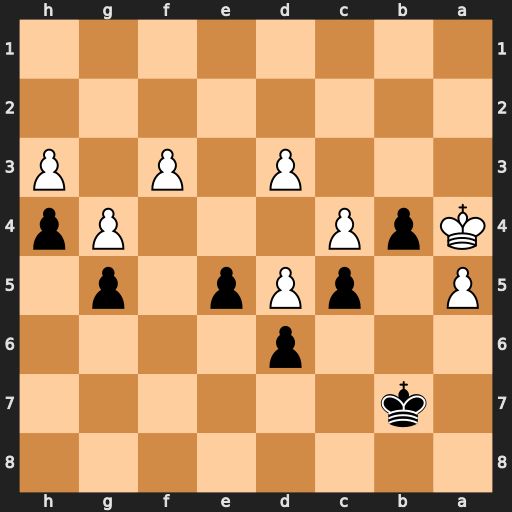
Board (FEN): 8/1k6/3p4/P1pPp1p1/KpP3Pp/3P1P1P/8/8
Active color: b
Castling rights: -
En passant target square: -
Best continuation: Ka6 Kb3 Kxa5 Kc2 Ka4